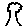
Label: tree